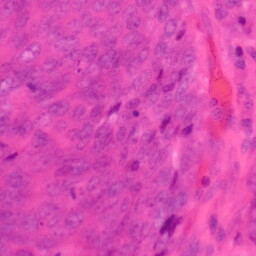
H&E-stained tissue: Colon